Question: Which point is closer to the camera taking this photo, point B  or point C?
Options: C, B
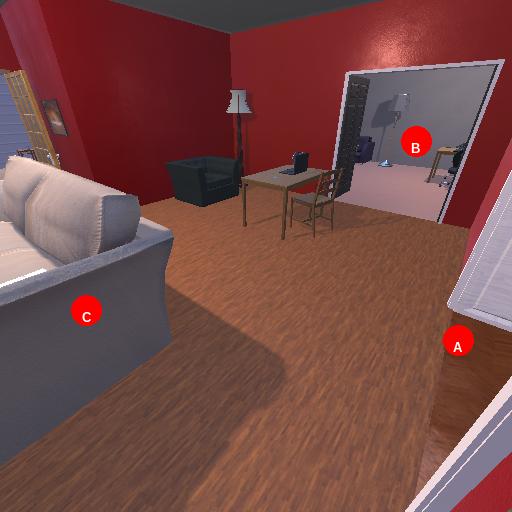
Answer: C